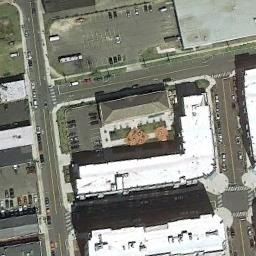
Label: commercial_area